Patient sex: M
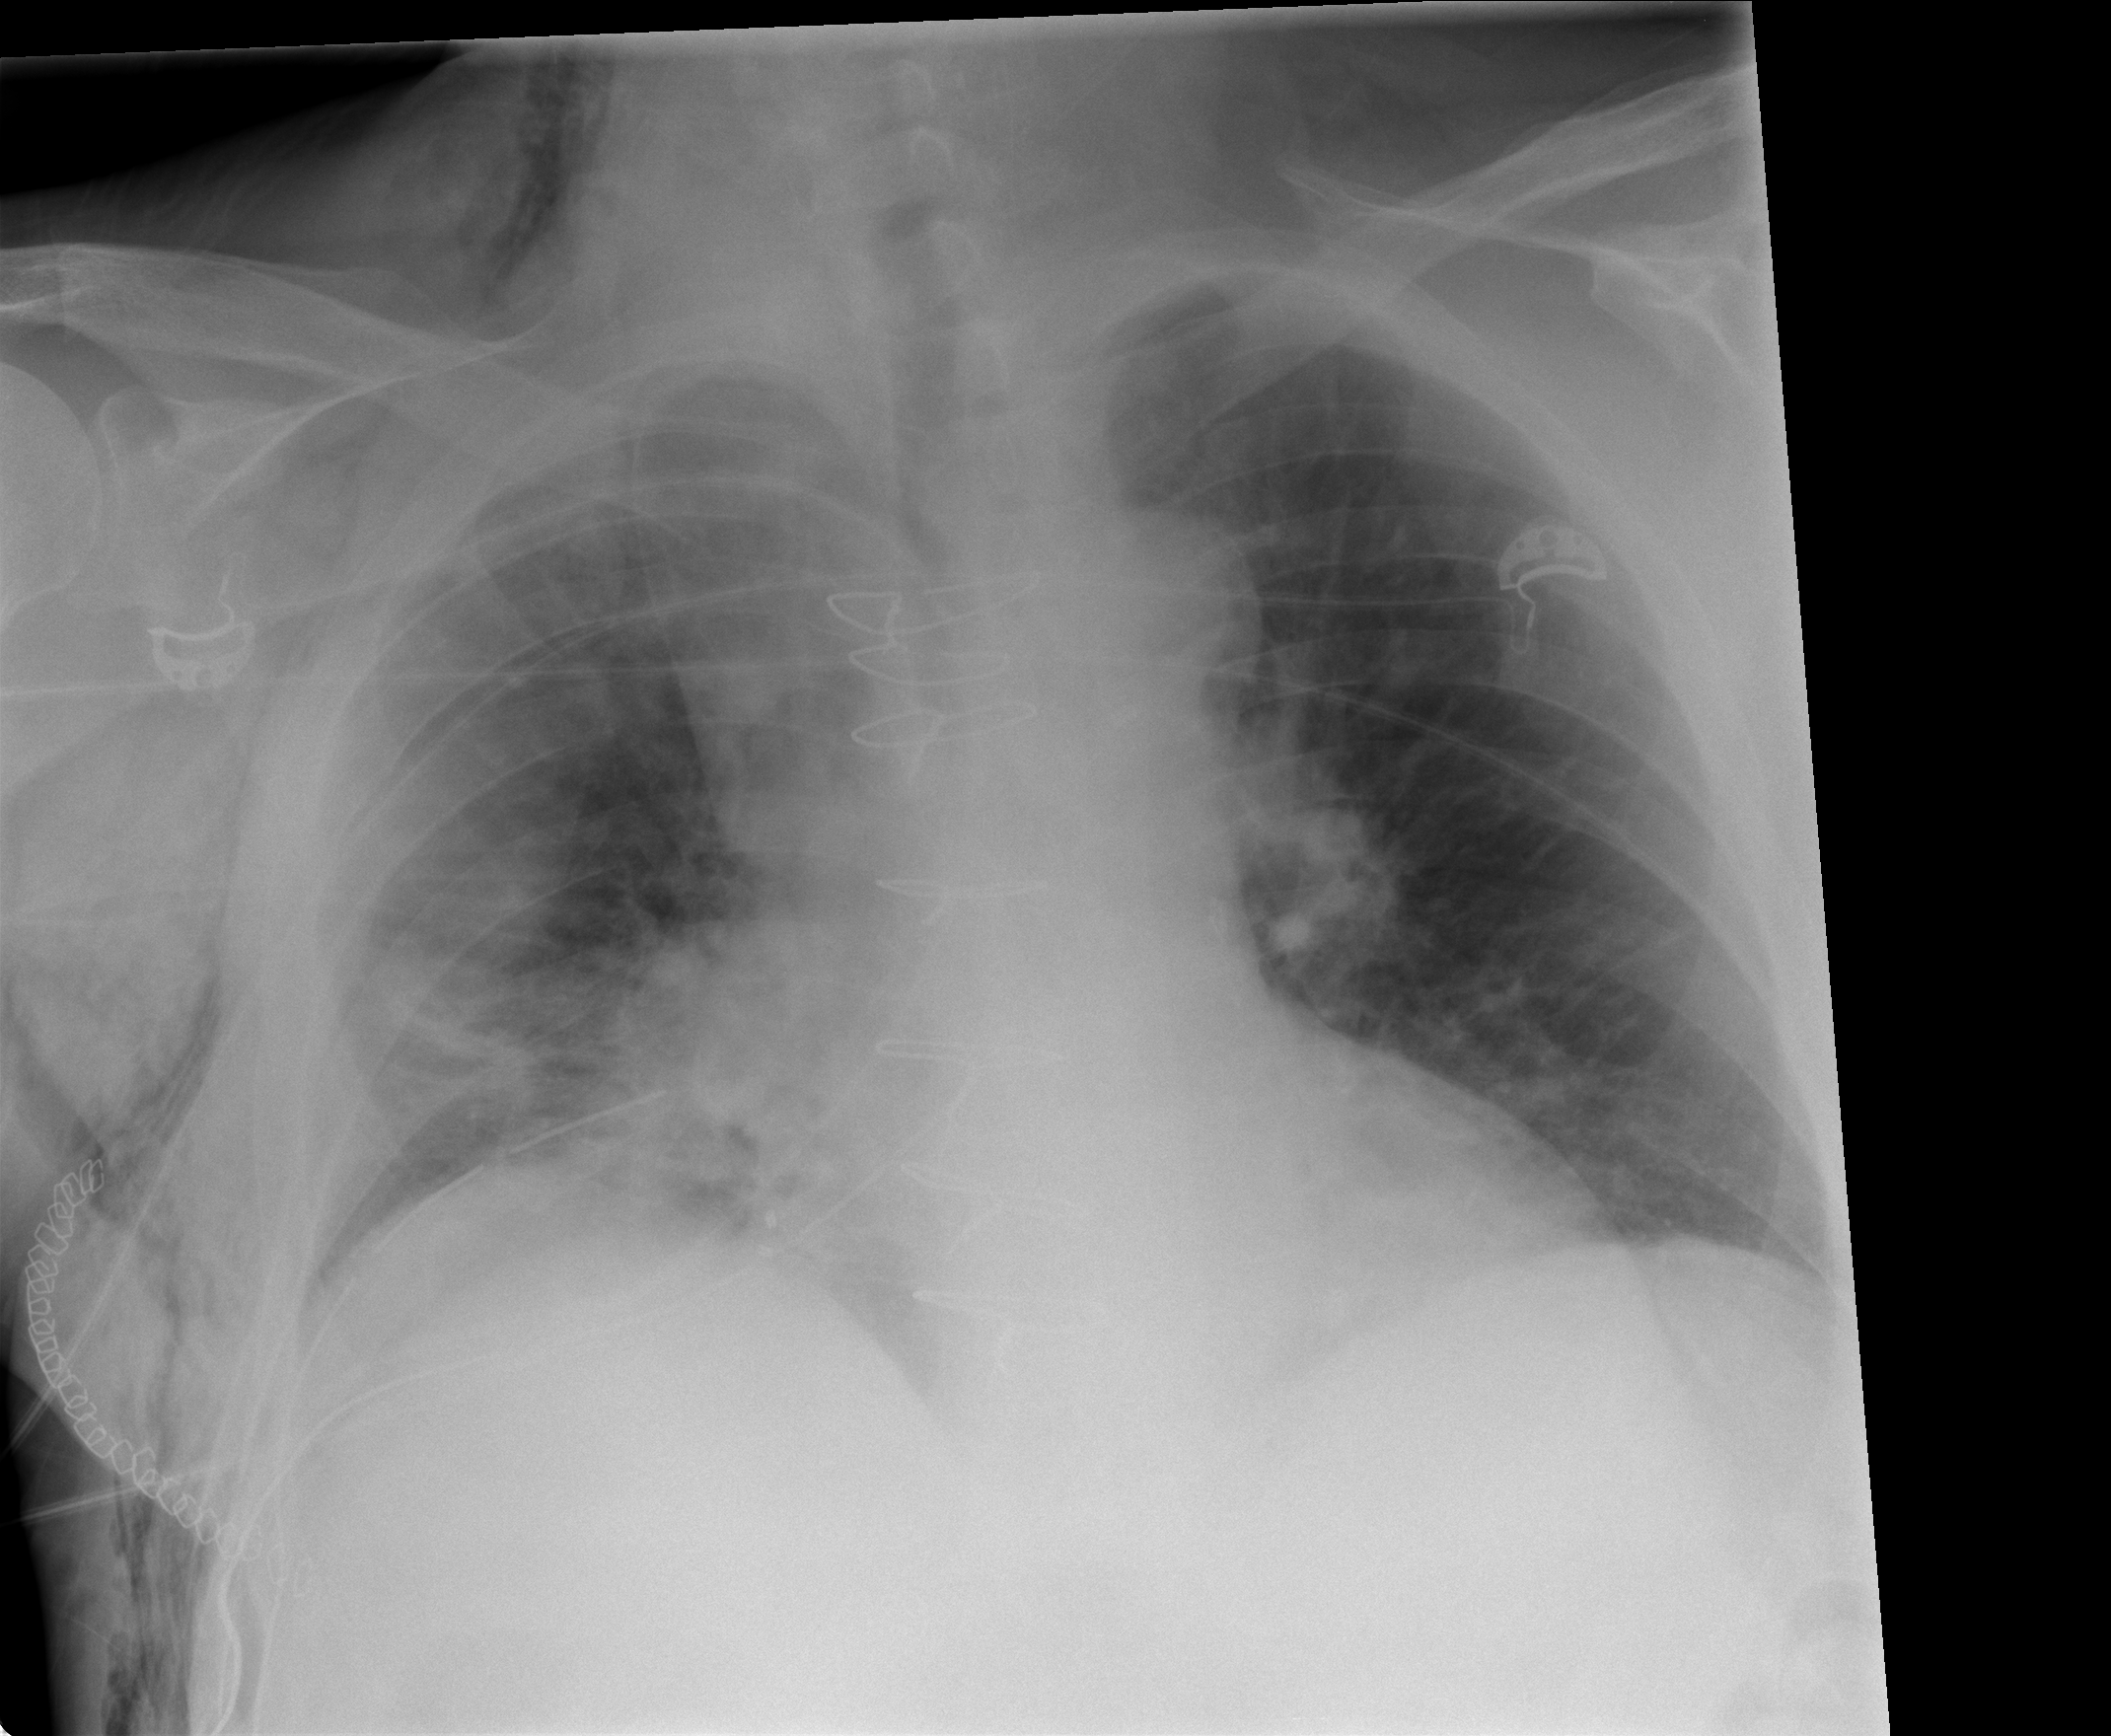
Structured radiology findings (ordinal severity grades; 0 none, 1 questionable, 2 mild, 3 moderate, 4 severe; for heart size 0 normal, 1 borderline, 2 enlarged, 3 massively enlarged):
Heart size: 0
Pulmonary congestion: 2
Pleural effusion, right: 0
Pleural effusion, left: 0
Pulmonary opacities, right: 2
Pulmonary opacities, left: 0
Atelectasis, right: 2
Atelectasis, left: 0